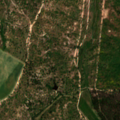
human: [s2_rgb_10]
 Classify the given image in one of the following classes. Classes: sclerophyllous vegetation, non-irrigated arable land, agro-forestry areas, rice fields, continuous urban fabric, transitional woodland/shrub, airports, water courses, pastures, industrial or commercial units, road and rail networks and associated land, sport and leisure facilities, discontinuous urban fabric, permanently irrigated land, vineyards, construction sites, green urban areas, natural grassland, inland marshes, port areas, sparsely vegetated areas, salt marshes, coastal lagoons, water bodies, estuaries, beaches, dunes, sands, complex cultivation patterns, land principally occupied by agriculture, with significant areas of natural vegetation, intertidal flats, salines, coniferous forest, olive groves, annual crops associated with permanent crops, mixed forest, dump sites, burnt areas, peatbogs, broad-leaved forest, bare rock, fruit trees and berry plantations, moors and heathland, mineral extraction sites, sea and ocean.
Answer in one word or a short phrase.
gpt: continuous urban fabric